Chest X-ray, PA view. Patient: 34 years old, sex F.
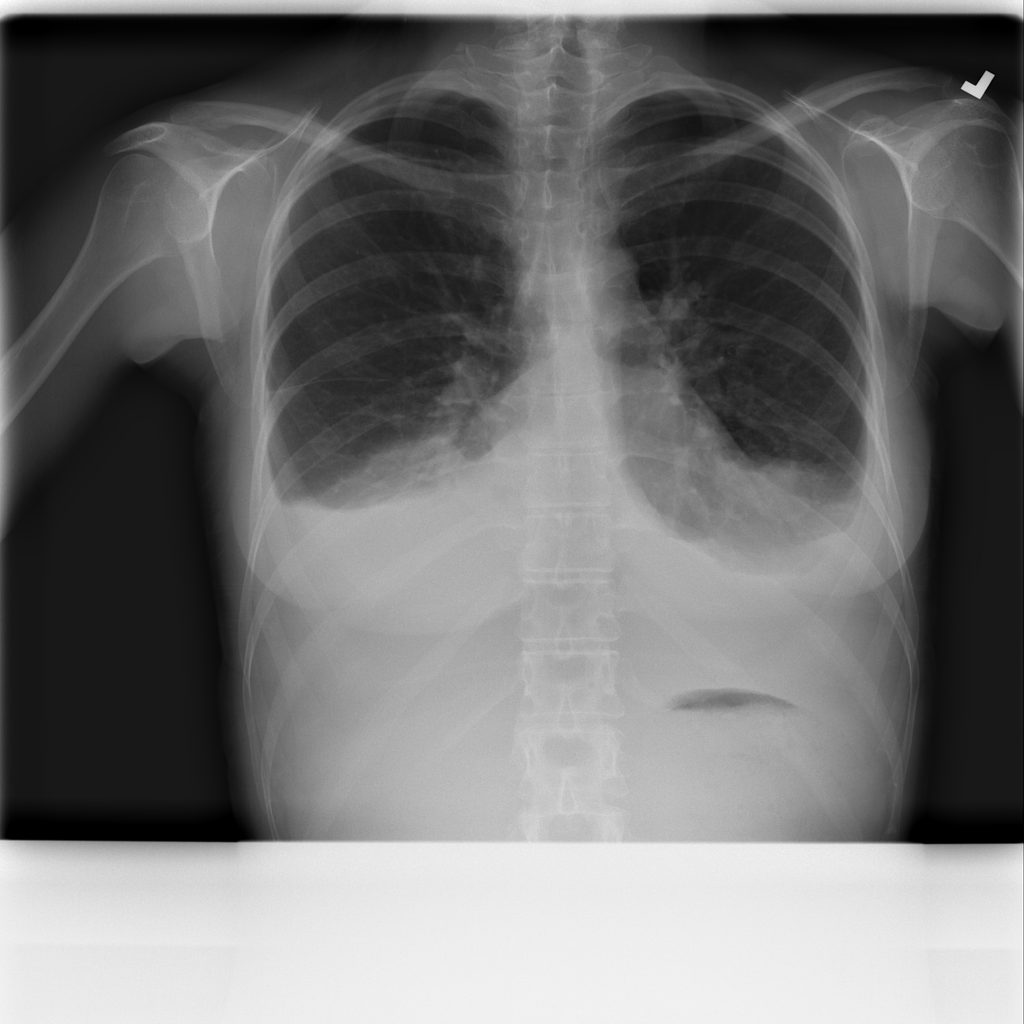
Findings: Effusion